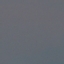
Land use / land cover: SeaLake